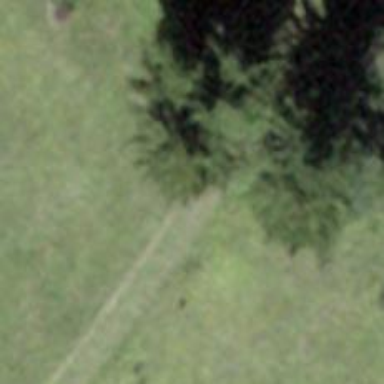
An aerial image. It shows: Path on the ground.